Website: home-depot
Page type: billing-address
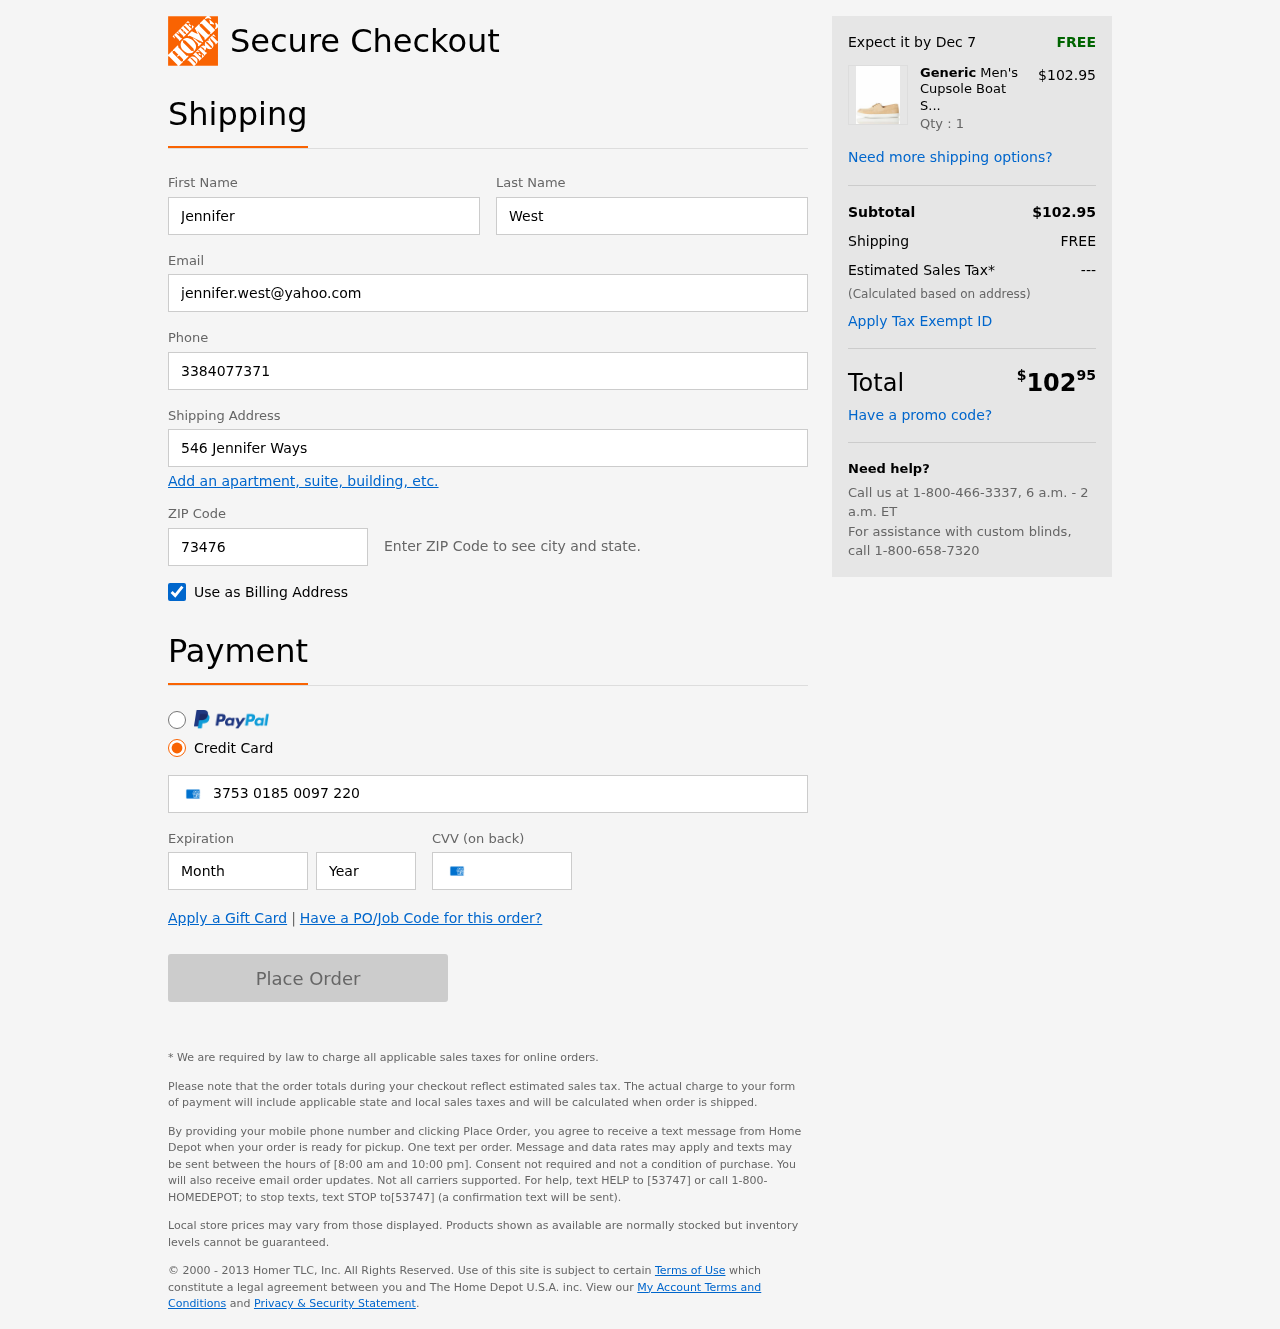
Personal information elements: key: PII_FIRSTNAME
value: Jennifer
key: PII_LASTNAME
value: West
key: PII_EMAIL
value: jennifer.west@yahoo.com
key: PII_PHONE
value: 3384077371
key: PII_STREET
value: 546 Jennifer Ways
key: PII_POSTCODE
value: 73476
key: PII_CARD_NUMBER
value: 3753 0185 0097 220
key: PII_CARD_EXPIRY_MONTH
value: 05
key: PII_CARD_CVV
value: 6898
Product elements: key: PRODUCT1_BRAND
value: Generic
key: PRODUCT1_NAME
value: Men's Cupsole Boat Shoe, Beige Suede, 9.5 us
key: PRODUCT1_PRICE
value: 102.95
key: PRODUCT1_QUANTITY
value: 1
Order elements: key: ORDER_DELIVERY_DATE
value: Dec 7
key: ORDER_SUBTOTAL
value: $102.95
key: ORDER_SHIPPING_COST
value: FREE
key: ORDER_TAX
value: ---
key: ORDER_TOTAL2
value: $10295